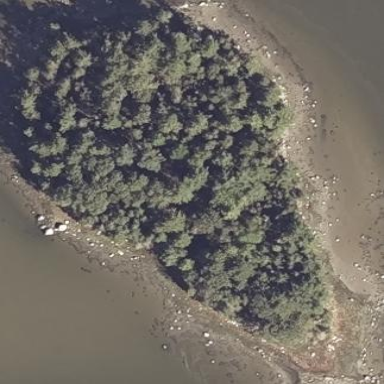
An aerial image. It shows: Island with natural coastline.